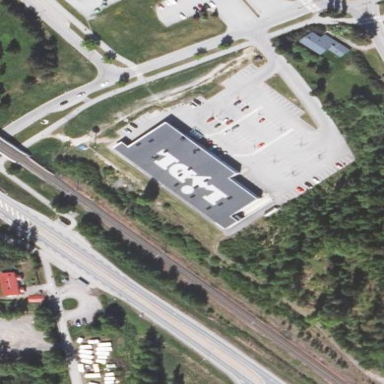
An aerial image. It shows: Retail building housing supermarket.